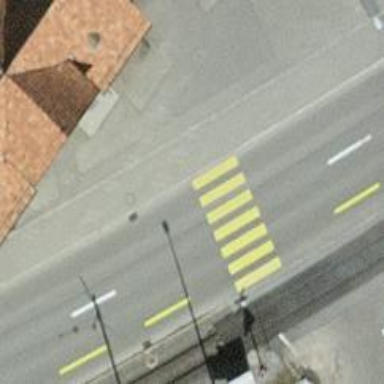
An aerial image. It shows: Uncontrolled zebra crossing on the road.